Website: macys
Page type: billing-address
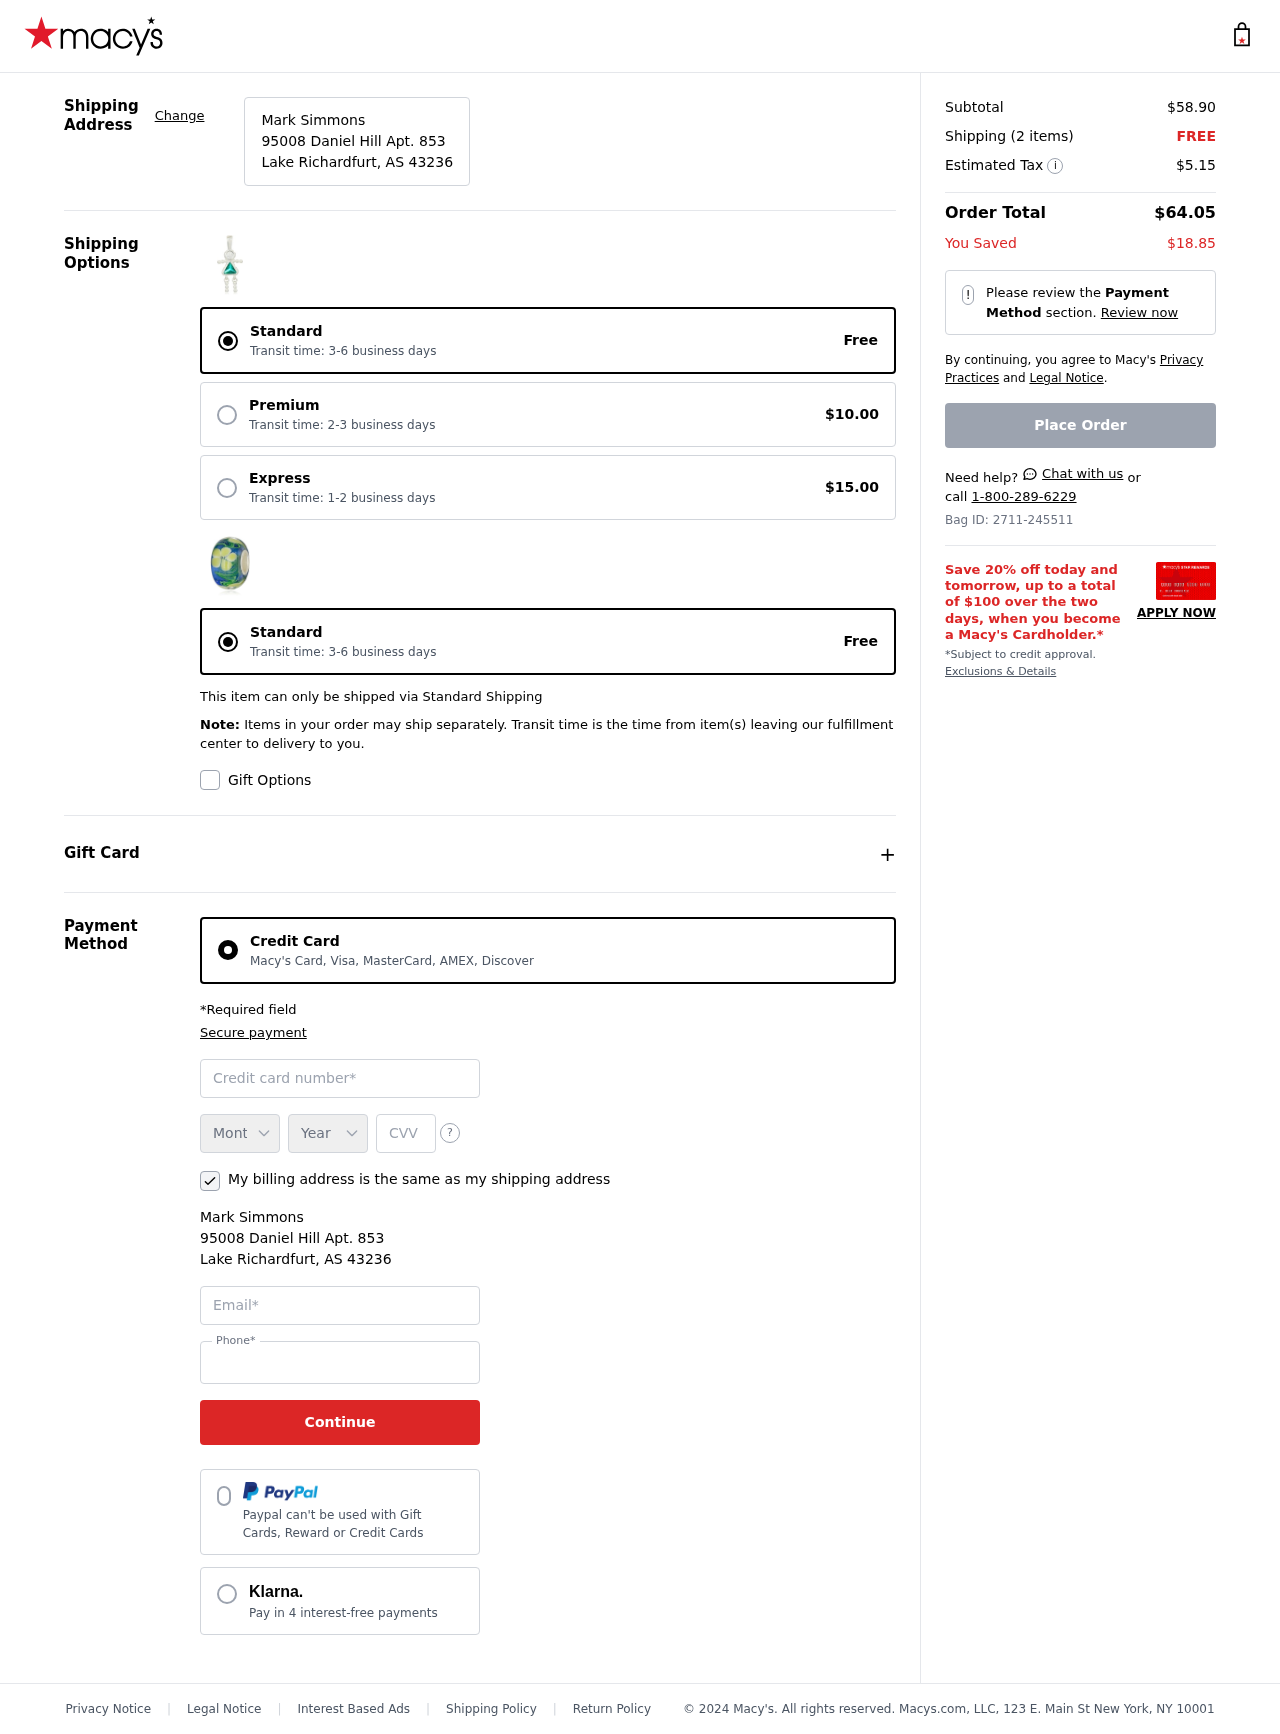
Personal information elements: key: PII_CARD_CVV
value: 748
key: PII_CARD_EXPIRY_MONTH
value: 10
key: PII_CARD_EXPIRY_YEAR
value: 28
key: PII_CARD_NUMBER
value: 6559 0986 3340 2942
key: PII_CITY_STATE_ZIP
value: Lake Richardfurt, AS 43236
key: PII_EMAIL
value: mark.simmons@yahoo.com
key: PII_FULLNAME
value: Mark Simmons
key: PII_PHONE
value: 8417556411
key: PII_STREET
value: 95008 Daniel Hill Apt. 853
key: PII_FULLNAME2
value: Mark Simmons
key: PII_CITY
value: Lake Richardfurt
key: PII_STATE
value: AS
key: PII_STATE_ABBR
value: AS
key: PII_POSTCODE
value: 43236
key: PII_POSTCODE_FULL
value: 43236
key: PII_CITY_STATE
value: Lake Richardfurt, AS
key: PII_POSTCODE_NUMERIC
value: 43236
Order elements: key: ORDER_SUBTOTAL
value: $58.90
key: ORDER_NUM_ITEMS
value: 2
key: ORDER_SHIPPING_COST
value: FREE
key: ORDER_TAX
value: $5.15
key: ORDER_TOTAL
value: $64.05
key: ORDER_SAVINGS
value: $18.85
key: ORDER_ID
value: Bag ID: 2711-245511